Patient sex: M
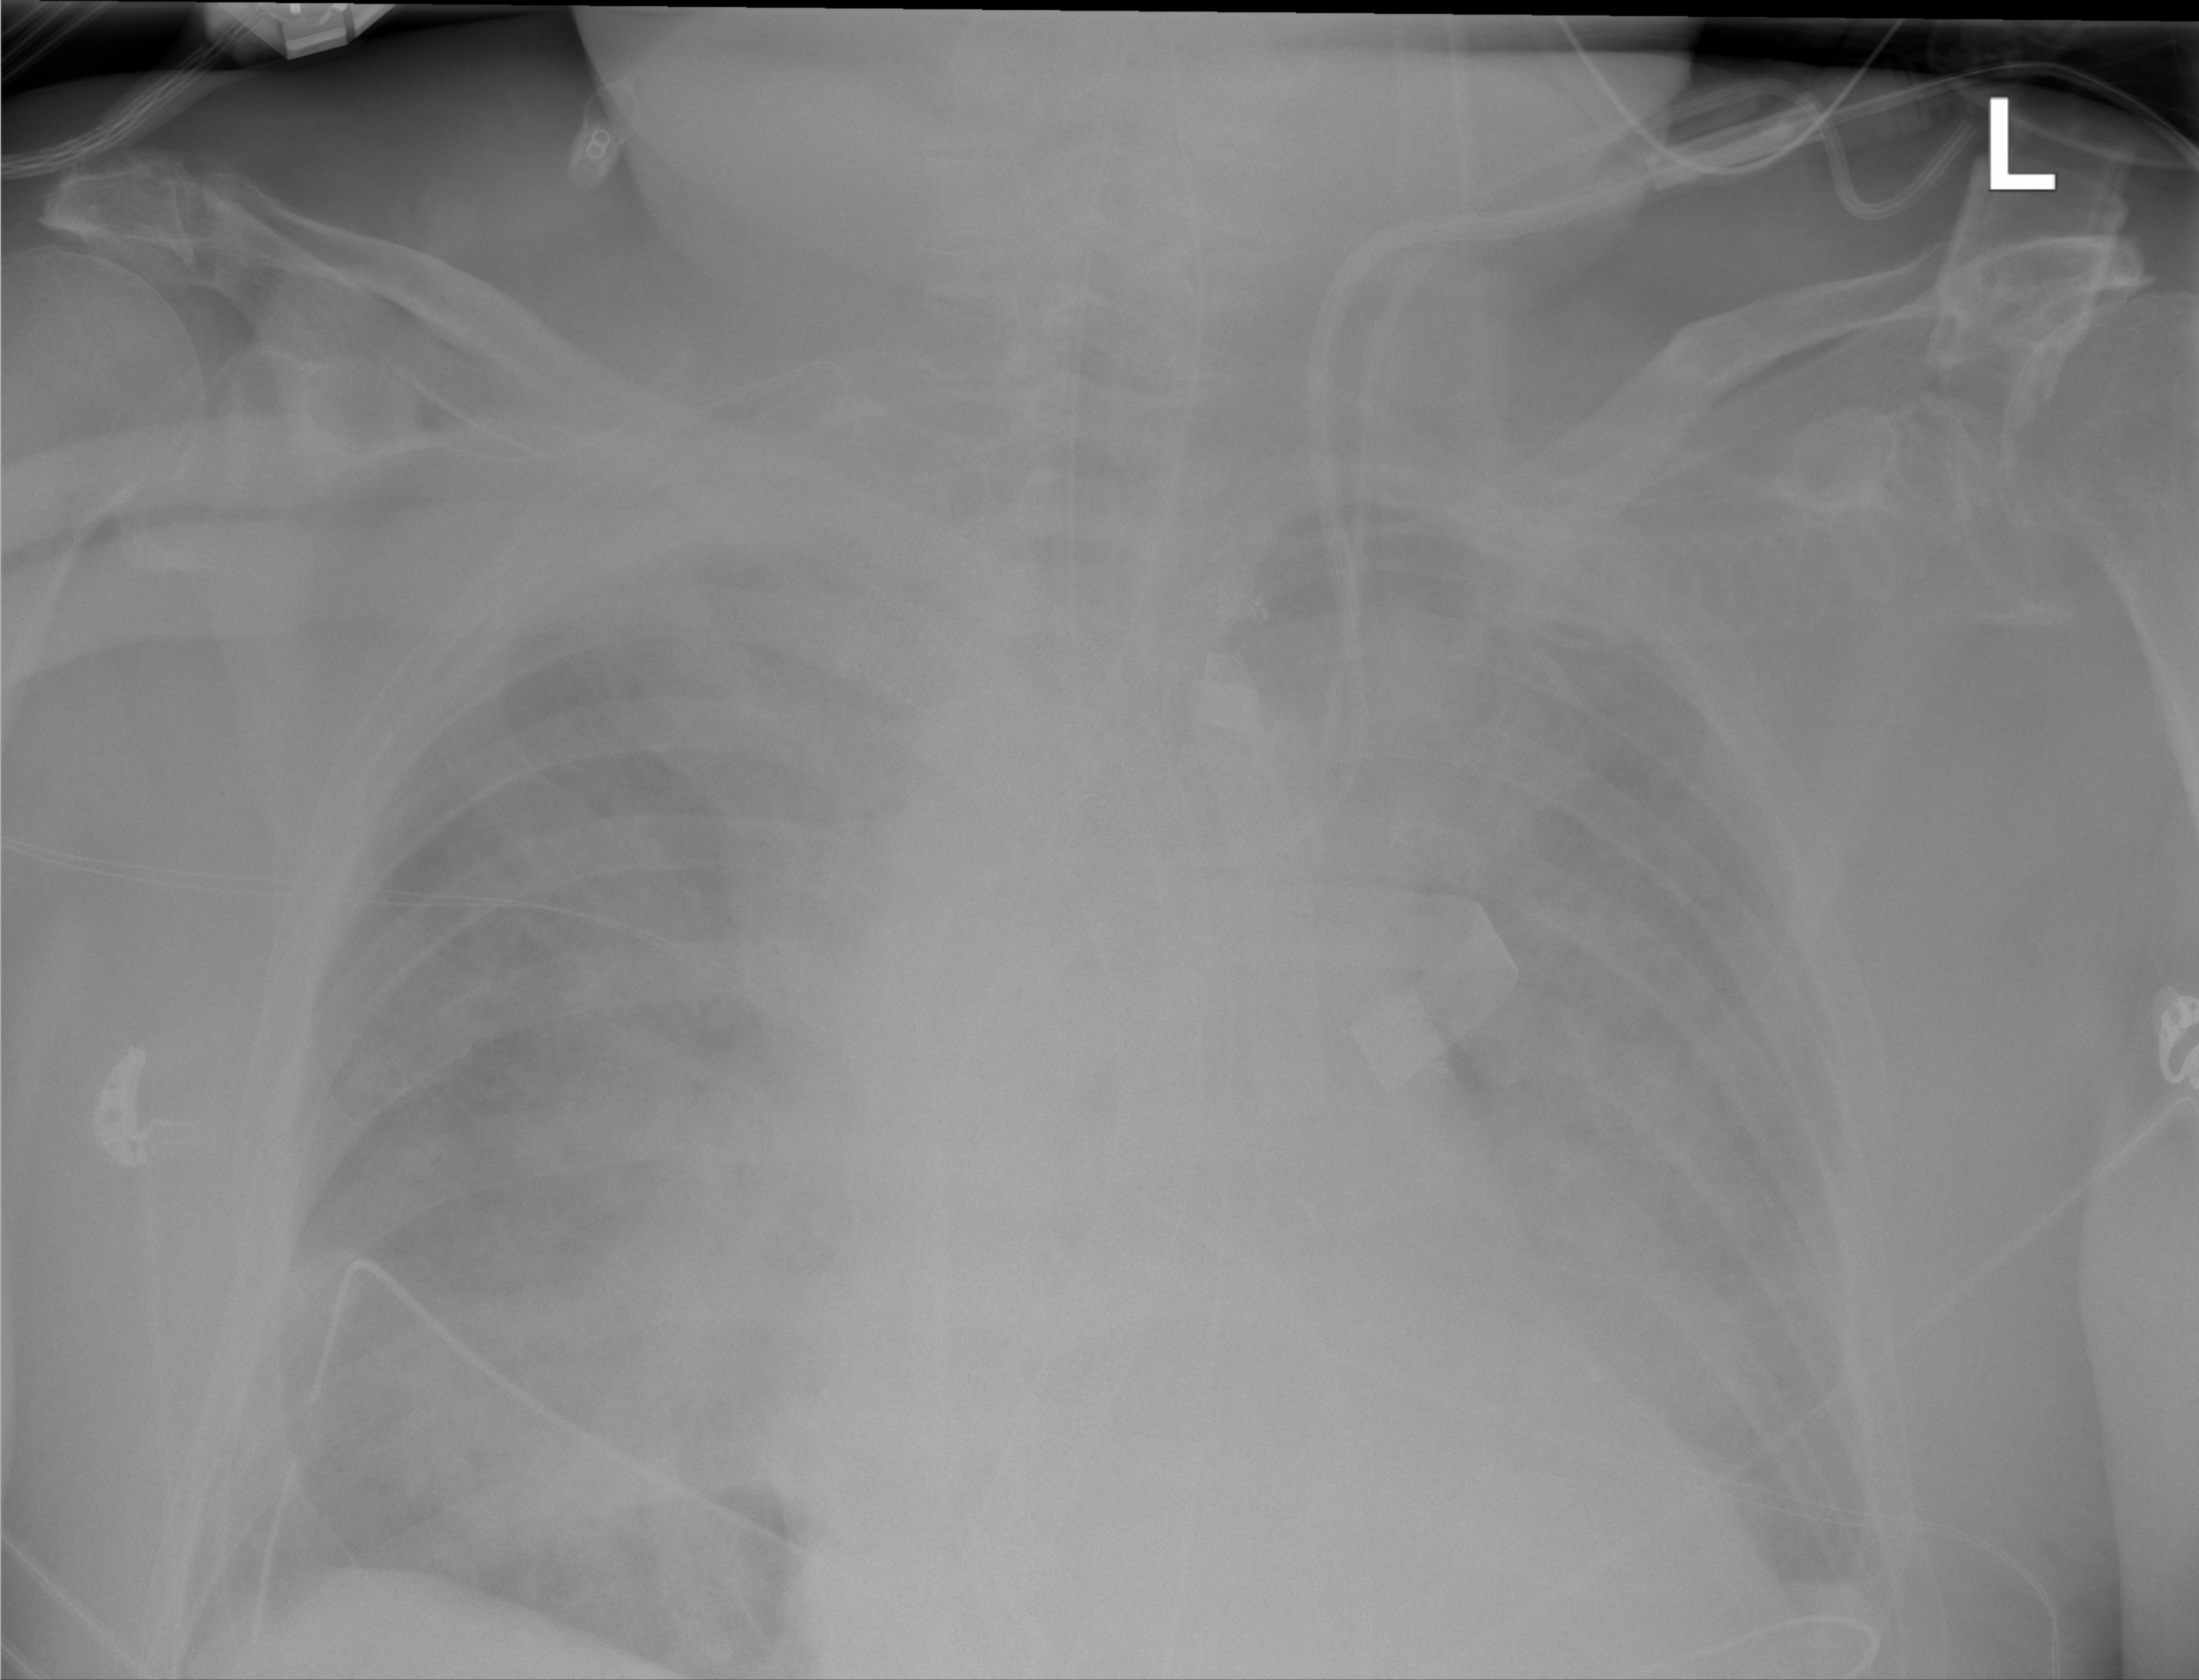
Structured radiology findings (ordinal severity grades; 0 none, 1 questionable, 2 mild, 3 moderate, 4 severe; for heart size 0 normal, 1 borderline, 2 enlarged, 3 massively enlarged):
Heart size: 2
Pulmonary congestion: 2
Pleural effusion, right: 0
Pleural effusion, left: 0
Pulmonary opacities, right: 0
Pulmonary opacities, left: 0
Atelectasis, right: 0
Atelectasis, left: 0